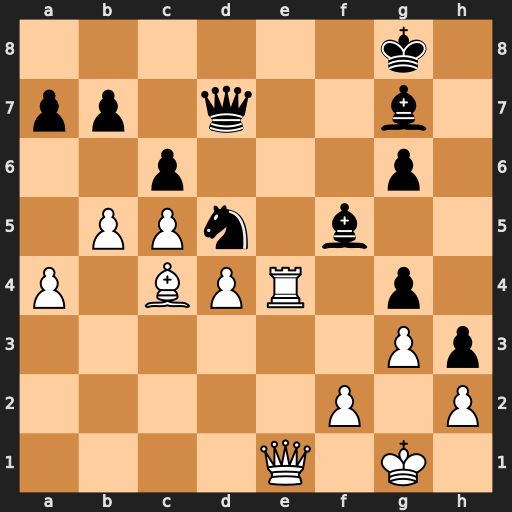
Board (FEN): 6k1/pp1q2b1/2p3p1/1PPn1b2/P1BPR1p1/6Pp/5P1P/4Q1K1
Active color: w
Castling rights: -
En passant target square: -
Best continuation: Re7 Kf8 Rxd7